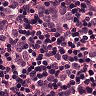
Metastatic tissue present: yes